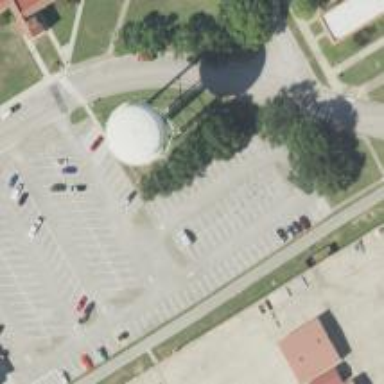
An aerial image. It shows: Water tower that is man-made.